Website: lowes
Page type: payment
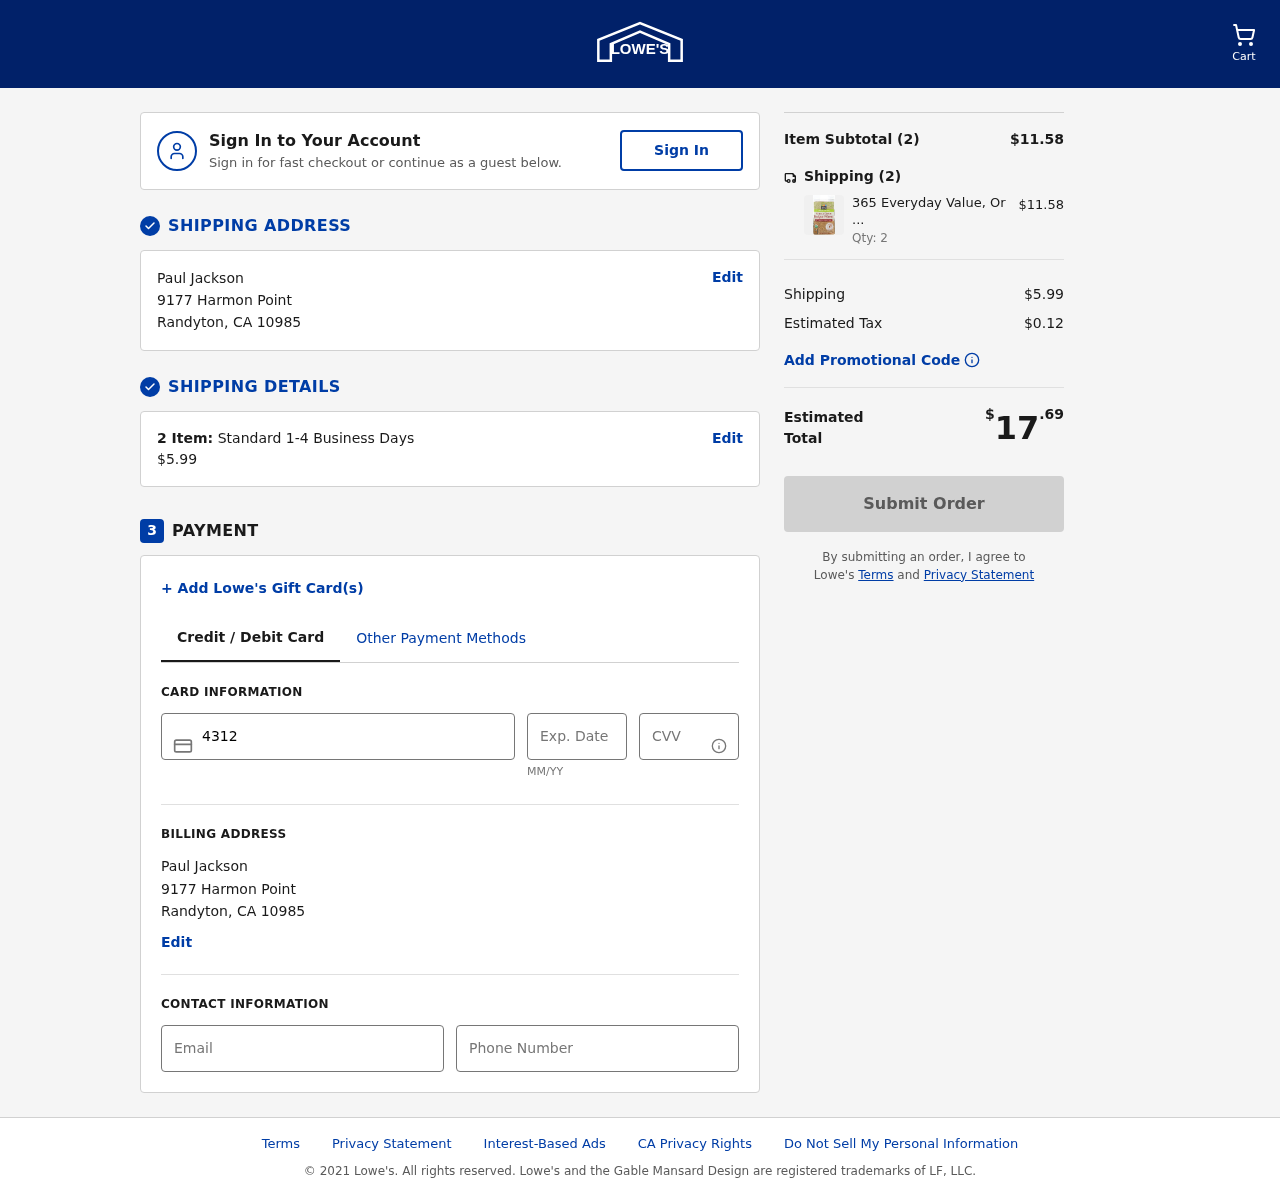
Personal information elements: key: PII_CARD_CVV
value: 111
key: PII_CARD_EXPIRY
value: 01/29
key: PII_CARD_NUMBER
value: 4312 8652 2479 8794
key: PII_CITY
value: Randyton
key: PII_EMAIL
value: pauljackson@hotmail.com
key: PII_FULLNAME
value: Paul Jackson
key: PII_PHONE
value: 5802080484
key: PII_POSTCODE
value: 10985
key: PII_STATE_ABBR
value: CA
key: PII_STREET
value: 9177 Harmon Point
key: PII_FULLNAME2
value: Paul Jackson
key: PII_CITY2
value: Randyton
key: PII_STATE_ABBR2
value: CA
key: PII_POSTCODE_FULL
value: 10985
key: PII_POSTCODE_NUMERIC
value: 10985
Product elements: key: PRODUCT1_NAME
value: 365 Everyday Value, Organic Whole Grain Bulgur Wheat, 8.8 oz
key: PRODUCT1_PRICE
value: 5.79
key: PRODUCT1_QUANTITY
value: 2
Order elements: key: ORDER_NUM_ITEMS
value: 2
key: ORDER_SHIPPING_COST
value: $5.99
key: ORDER_NUM_ITEMS2
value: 2
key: ORDER_SUBTOTAL
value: $11.58
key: ORDER_NUM_ITEMS3
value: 2
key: ORDER_SHIPPING_COST2
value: $5.99
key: ORDER_TAX
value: $0.12
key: ORDER_TOTAL
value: $17.69